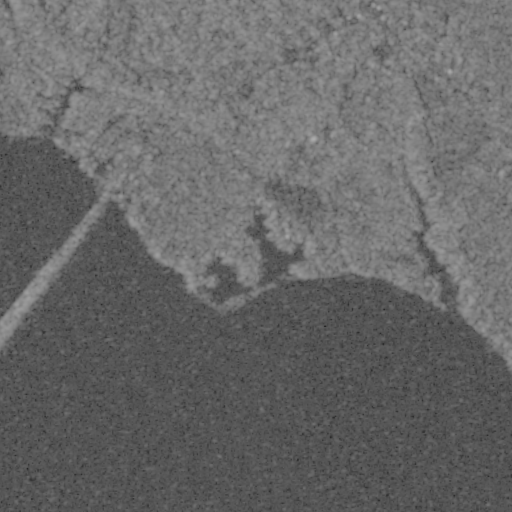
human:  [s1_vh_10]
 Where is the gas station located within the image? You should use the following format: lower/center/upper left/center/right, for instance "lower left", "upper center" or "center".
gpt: The gas station is located in the upper right of the image.
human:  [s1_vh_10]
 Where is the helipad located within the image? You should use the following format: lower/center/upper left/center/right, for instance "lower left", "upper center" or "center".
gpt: The helipad is located in the upper center of the image.
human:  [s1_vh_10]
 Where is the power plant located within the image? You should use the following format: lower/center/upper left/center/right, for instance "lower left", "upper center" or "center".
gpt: There is no power plant in the image.

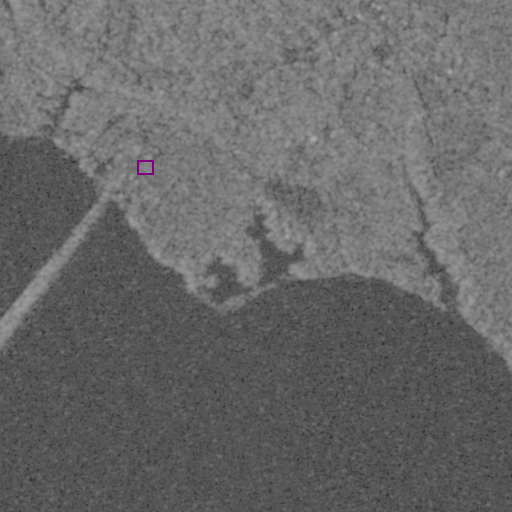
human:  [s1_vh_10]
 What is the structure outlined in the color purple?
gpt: The structure outlined in purple is a power substation.
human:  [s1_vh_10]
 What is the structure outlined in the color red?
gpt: There is no red outline.